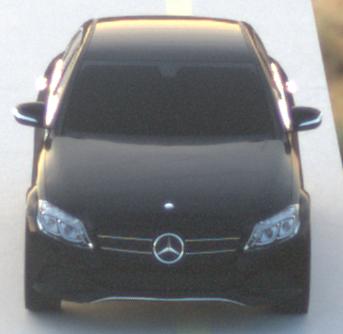
Make: Mercedes-Benz
Model: C 160
Detailed model: C-Class (205) Limousine
Model produced from: 2015/04
Model produced until: 2018/04
Doors: 4
Color: black
Road condition: dry road
Daytime: sunrise or sunset
Contrast: low contrast